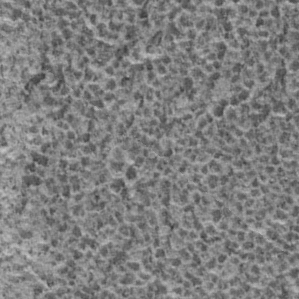
Label: frost